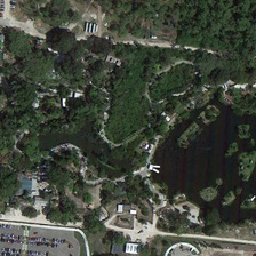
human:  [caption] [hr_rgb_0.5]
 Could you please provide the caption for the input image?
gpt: Many cars are parked in front of the park.

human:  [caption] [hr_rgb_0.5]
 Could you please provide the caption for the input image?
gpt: Several cars outside the park

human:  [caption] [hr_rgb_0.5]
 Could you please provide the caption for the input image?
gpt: Many cars are parked outside the park.

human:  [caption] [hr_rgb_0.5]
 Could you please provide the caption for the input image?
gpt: Many cars park outside the park.

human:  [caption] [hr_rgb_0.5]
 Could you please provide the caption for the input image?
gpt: Many cars are parked outside the park.